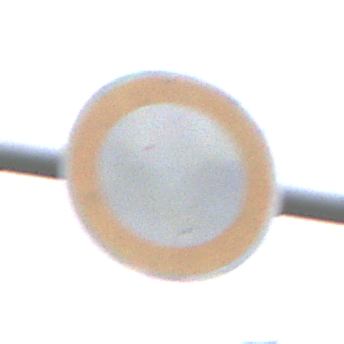
Verkehrszeichen: VerbotFahrzeugeAllerArt
Umgebung: Outdoor, Suburban
Tageszeit: Midday
Wetter: Overcast
Licht: Natural
Jahreszeit: NotSpecified
Kontrast: LowContrast